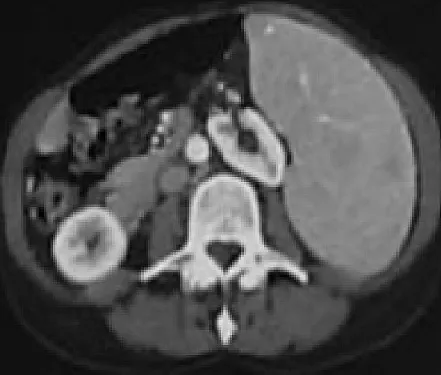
Castleman disease: splenomegaly.
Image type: radiology (ct)